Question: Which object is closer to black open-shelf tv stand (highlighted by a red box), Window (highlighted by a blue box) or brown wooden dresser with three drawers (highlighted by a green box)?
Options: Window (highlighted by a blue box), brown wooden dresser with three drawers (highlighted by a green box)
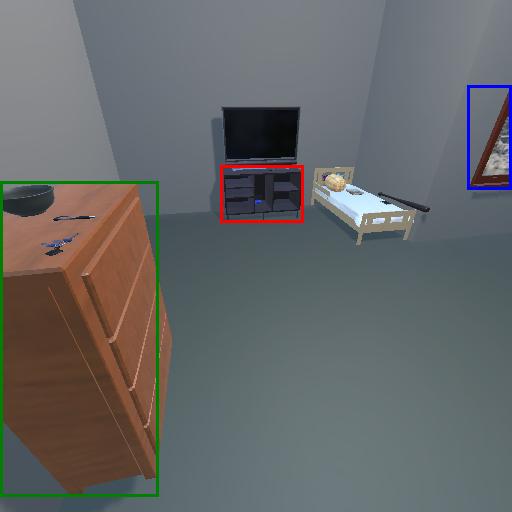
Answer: Window (highlighted by a blue box)